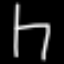
Label: chair